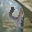
Label: 4